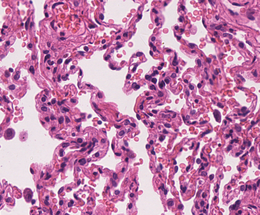
Tumor epithelial tissue: no
Tumor-associated stroma tissue: no
Normal tissue: yes